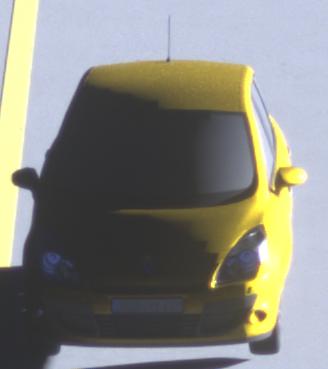
Make: Renault
Model: Scénic 1.6 16V 110
Detailed model: Scénic (III)
Model produced from: 2009/06
Model produced until: 2010/08
Doors: 5
Color: yellow
Road condition: dry road
Daytime: sunrise or sunset
Contrast: high contrast